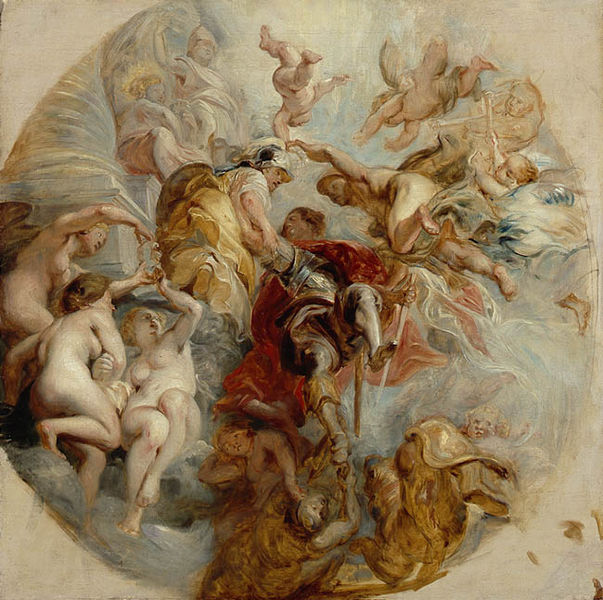
Titel: Apotheose des Herzogs von Buckingham
Künstler: Eugène Delacroix
Standort: Karlsruhe
Institution: Staatliche Kunsthalle Karlsruhe
Schlagwörter: akt, blau, flügel, fuß, gemälde, gott, hand, haut, himmel, kampf, kopf, kämpfer, mann, nackt, rubens, umhang, weiß, wolken, akte, frauen, gelb, menschen, bewegung, braun, brust, bunt, busen, frau, grau, hell, hut, kleider, kreide, licht, männer, nacht, pastell, rücken, schwarz, skizze, säule, ausblick, gebäude, rot, schleier, schloss, tuch, wolke, haube, malerei, bart, blond, arm, arme, barock, falten, gesicht, halten, stein, öl, wind, kirche, sonne, gewand, gold, haare, mantel, sitzend, tücher, decke, gewänder, kind, krone, locken, renaissance, rokoko, fliegen, kinder, kreis, oval, rund, rundbild, tondo, engel, engelchen, putte, putto, beine, federbusch, himmelblau, bein, brüste, farbig, füße, hintern, orang, wellen, papier, schlafen, man, perspektive, stab, ziehen, kuppel, ölgemälde, schlacht, blue, fight, hat, kaiser, könig, red, robes, soldier, soldiers, sword, white, women, fates, grazien, painting, robe, weiblich, woman, yellow, detail, glanz, festhalten, pink, stufe, faltenwurf, nackte, junge, ölfarbe, nacktheit, schild, gewölbe, antike, velasquez, flug, geld, aufruhr, schweben, nakt, popo, wirbel, schwert, schwerter, streit, säbel, soldat, strafe, waffe, dynamik, helm, herrscher, schuh, allegorie, entwurf, ritter, kämpfen, rüstung, kleinkind, römer, flöte, helme, harnisch, jüngling, putz, jesus, untersicht, dekce, strudel, götter, teufel, angel, angels, classical, clouds, fighting, heaven, naked, nude, nudes, sky, krieger, sturz, klerus, ölskizze, orange, heiliger, armor, baroque, child, feldherr, helmet, knight, löwe, heilige, deckengemälde, fresko, light, golden, gerahmt, merkur, putten, illusion, mars, puto, empor, putti, zorn, athene, flying, aufnahme, fresco, graue, aufstieg, movement, wings, rettung, göttlich, himmelfahrt, breast, children, michael, athena, cherub, cherubs, verzweifelt, heroen, fraune, dämonen, ringen, göttinnen, roter mantel, mythological, michelangelo, deckenmalerei, rondo, apotheose, seule, heln, martin, rost, peter, angles, circle, legs, war, breasts, warrior, tiepolo, puten, peter paul, nakte, deckenfresko, deckengewölbe, aufstreben, enel, contrast, hinauf, verklärung, wallend, deckenbemalung, humanismus, deckenbild, jüngster tag, kriger, round, velasques, nackte frauen, drei grazien, visierung, heros, mnner, babies, gewaänder, weind, licht sonne, oavl, po, füe, engelschen, mercury, infants, mittelalterliche sage, rßüstung, dfecke, angeles, wandgemählde, rot mantel, freskop, putten#, frohlocken, mittlelpunkt, boobies, sotto di su, endgericht, naclte, warior, triumph of alexander, apotheosis of alexander, engel rund, wimen, dresed, deckenfesko, kuppel‘, rubenth, emngel